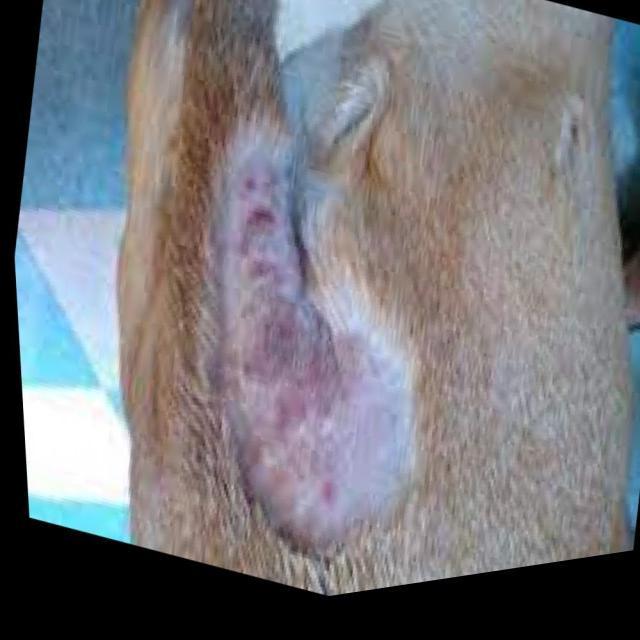
Canine dermatitis — inflammation of the skin presenting with erythema, pruritus, papules, and excoriation. May be allergic, contact, or atopic in origin.